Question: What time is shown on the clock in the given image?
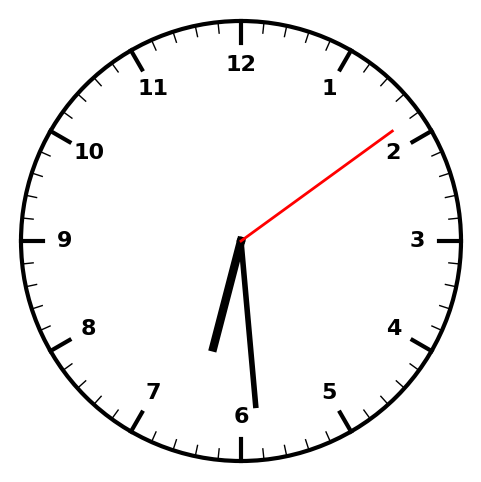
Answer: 06:29:09